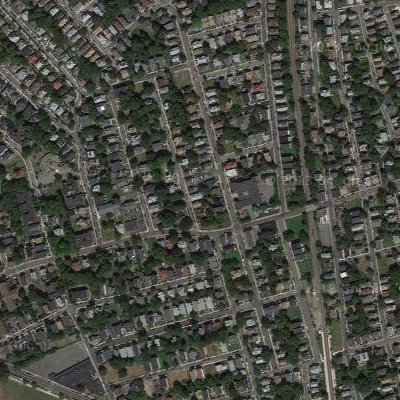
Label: fResident